Question: I am doing the following (this is a simple example to illustrate the problem):
'''
a = [1,3,4];
b = [1,4,5];
plot(a,b,'LineWidth',4);
xlabel('recall','FontSize',35);
ylabel('precision','FontSize',4);
'''
and it produces:

As you can see the ''FontSize'' is having no effect. I have also got the properties of the xlabel shown below:
'''
xl = xlabel('recall','FontSize',35);
get(xl)
FontAngle = normal
FontName = Helvetica
FontSize = [35]
FontUnits = points
FontWeight = normal
'''
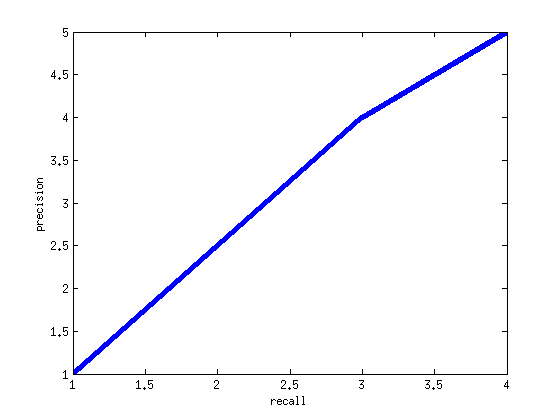
Answer: You have to install packages:
- -
as suggested in <URL> because Ubuntu 12.04 doesn't come with MATLAB specific fonts.